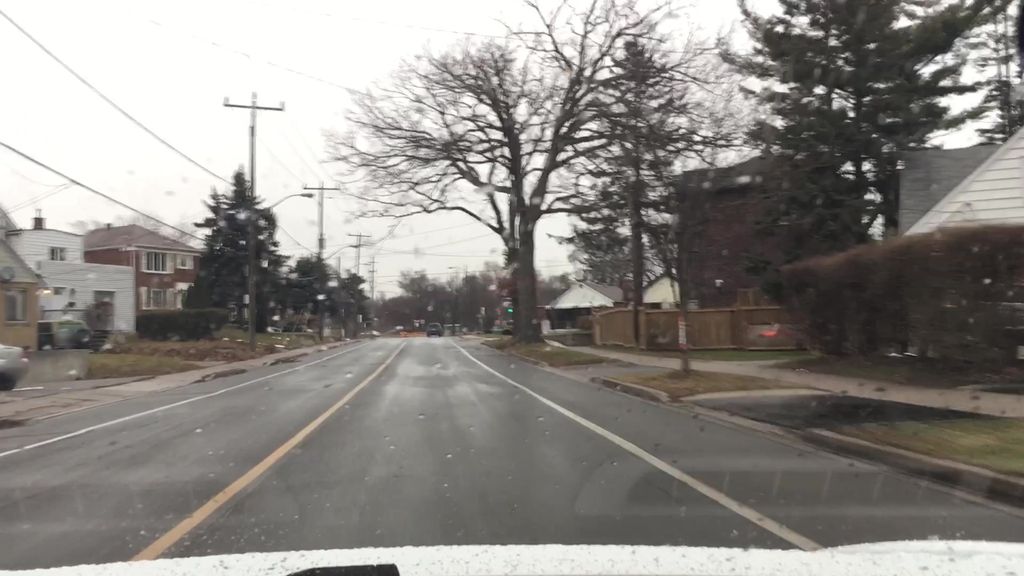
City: toronto